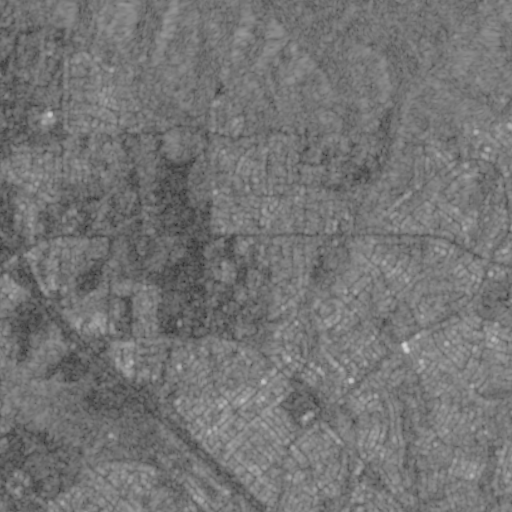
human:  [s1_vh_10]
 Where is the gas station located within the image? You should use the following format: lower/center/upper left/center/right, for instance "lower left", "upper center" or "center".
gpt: The gas station is located in the center left of the image.
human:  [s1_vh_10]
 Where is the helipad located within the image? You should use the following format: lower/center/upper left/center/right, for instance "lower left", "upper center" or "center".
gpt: The helipad is located in the center left of the image.
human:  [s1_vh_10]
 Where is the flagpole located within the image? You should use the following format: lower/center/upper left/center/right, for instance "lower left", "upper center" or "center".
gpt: The flagpole is located in the center left of the image.
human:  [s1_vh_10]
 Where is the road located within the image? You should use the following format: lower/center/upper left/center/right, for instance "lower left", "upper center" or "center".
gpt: There is no road in the image.

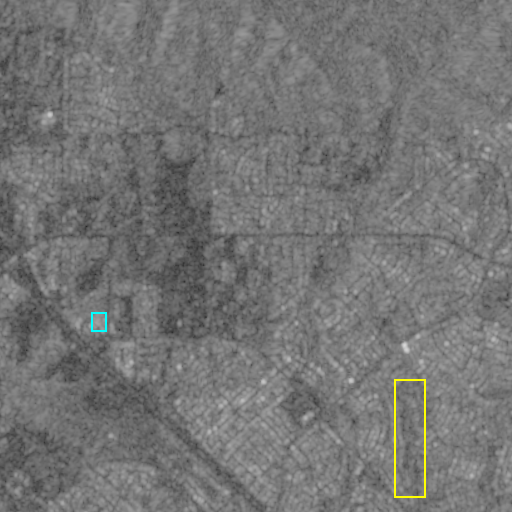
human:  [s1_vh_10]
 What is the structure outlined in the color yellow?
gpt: The structure outlined in yellow is a park.
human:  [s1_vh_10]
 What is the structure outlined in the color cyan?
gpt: The structure outlined in cyan is a building.
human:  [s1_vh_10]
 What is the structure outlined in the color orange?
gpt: There is no orange outline.